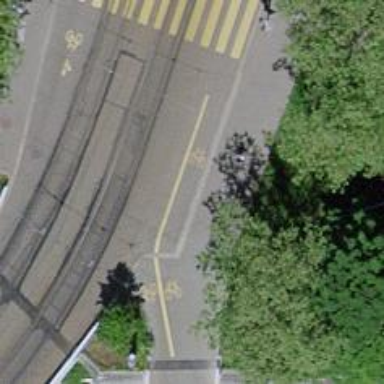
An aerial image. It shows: Tram crossing on the railway.